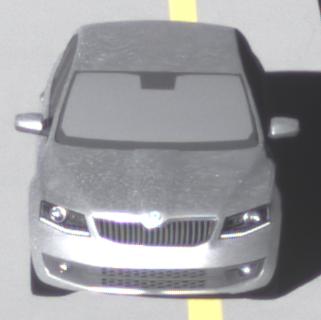
Make: Skoda
Model: Octavia 1.2 TSI
Detailed model: Octavia (III) Limousine
Model produced from: 2013/02
Model produced until: 2015/04
Doors: 5
Color: white
Road condition: dry road
Daytime: morning or afternoon
Contrast: high contrast